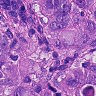
Metastatic tissue present: yes